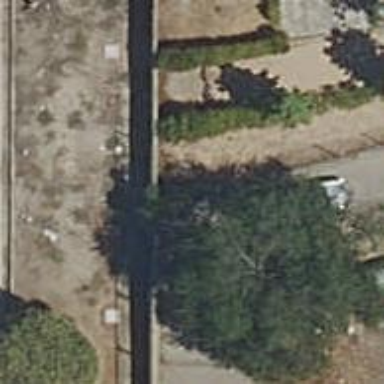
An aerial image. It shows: Wall is shown in the image.